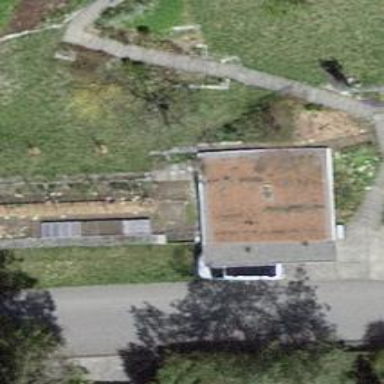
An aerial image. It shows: Garage building.